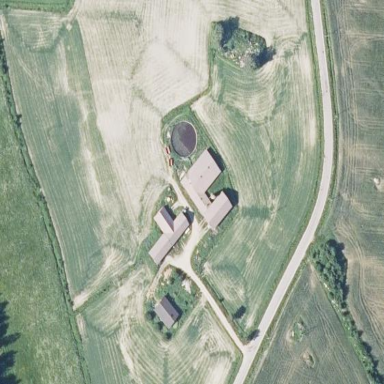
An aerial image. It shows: Farmyard area.